Question: I used code from this question <URL> it is working fine but I don't want to use segue or I can say I can't use segue because all the code is created programmatically, so I cant set segue on button.
I used this code but it didn't work
'''
- (IBAction)open:(id)sender {
UIStoryboard *storyboard = [UIStoryboard storyboardWithName:@"Main" bundle:nil];
UIViewController *newVC = (UIViewController *)[storyboard instantiateViewControllerWithIdentifier:@"Second"];
[ViewController setPresentationStyleForSelfController:self presentingController:newVC];
[self.navigationController pushViewController:newVC animated:YES];
}
'''
View after popup

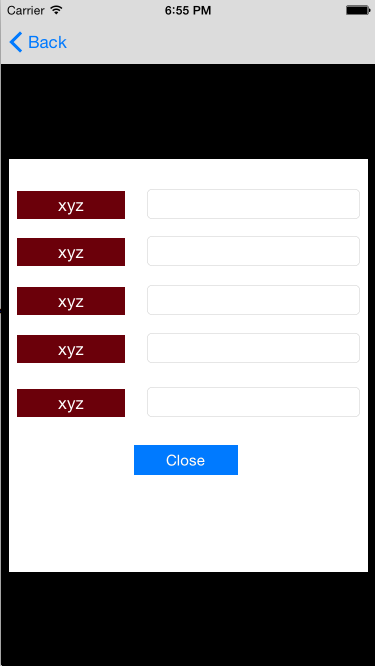
Answer: You should check if this VC 'self.navigationController' is not nil. and i think you want to 'presentViewController:' not 'pushViewController:'...